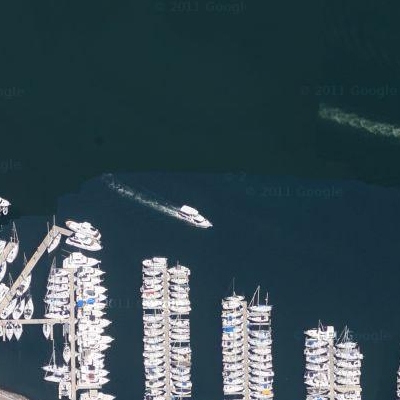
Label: dRiverLake